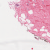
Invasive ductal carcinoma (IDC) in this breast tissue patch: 0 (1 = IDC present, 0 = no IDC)